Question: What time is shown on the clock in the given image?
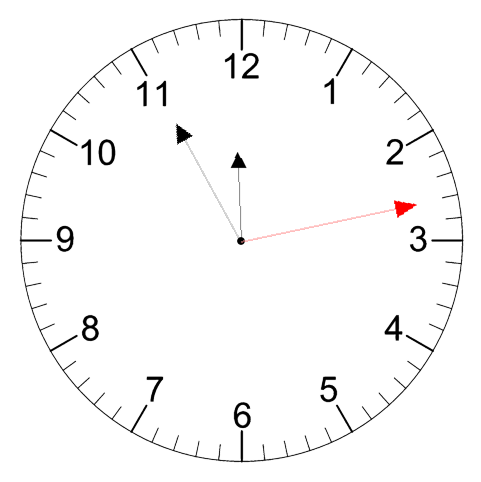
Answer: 11:55:13